Interaction volume radius: 5 \u00c5
Interaction volume height: 15 \u00c5
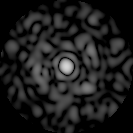
Disorder parameter: 0.8543